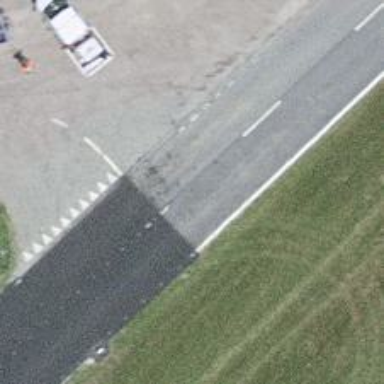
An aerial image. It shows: Secondary road.